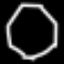
Label: octagon